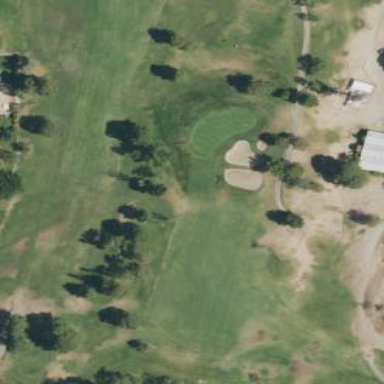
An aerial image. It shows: Rough grassy area used for golf.